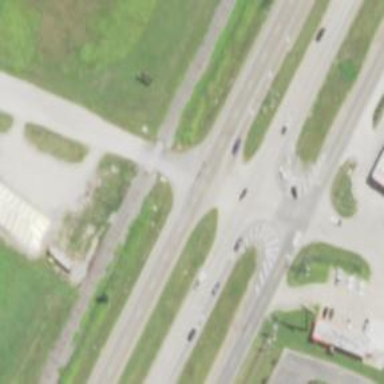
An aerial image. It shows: Stop road.